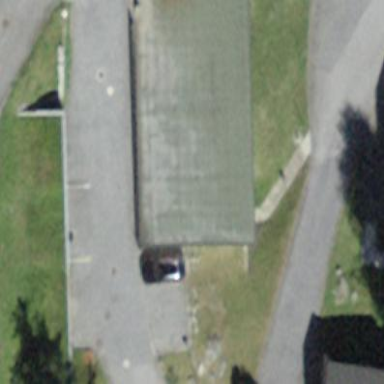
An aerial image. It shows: Flat-roofed building.